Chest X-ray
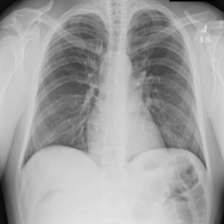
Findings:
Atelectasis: negative
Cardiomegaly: negative
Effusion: negative
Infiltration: negative
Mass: negative
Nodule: negative
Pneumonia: negative
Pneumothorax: negative
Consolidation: negative
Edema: negative
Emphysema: negative
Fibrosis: negative
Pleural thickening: negative
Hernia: negative